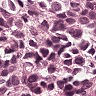
Metastatic tissue present: yes